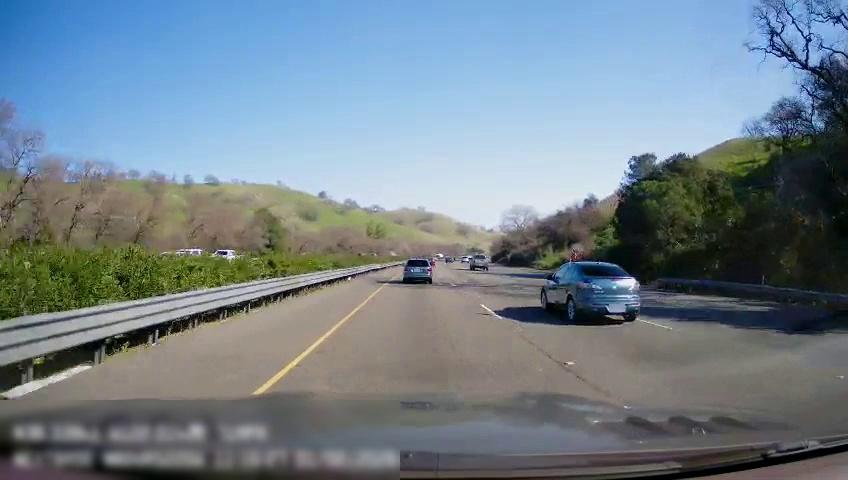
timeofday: Day
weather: Sunny
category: Drivable Space
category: Vehicles | Car
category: Vehicles | Truck
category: Vehicles | SUV
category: Vehicles | Truck
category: Vehicles | Car
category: Vehicles | Car
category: Lanes | Current Lane
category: Lanes | Current Lane
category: Lanes | Alternate Lane